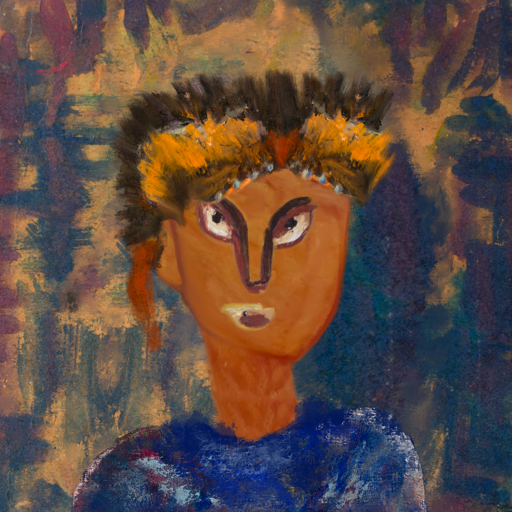
Background: InTheSun, Head And Neck Front: Pious_Lady, Face Front: After_Raid, Bust: Irani, Hair Front: Blank, Head Accessory: Gypsy_Queen, Second Necklace: Blank, Necklace: Blank, Baby: Blank